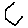
Label: hexagon